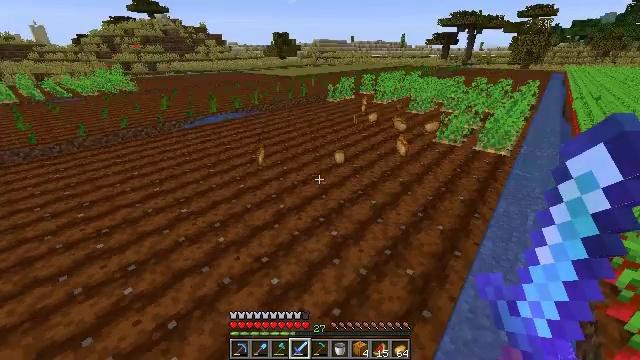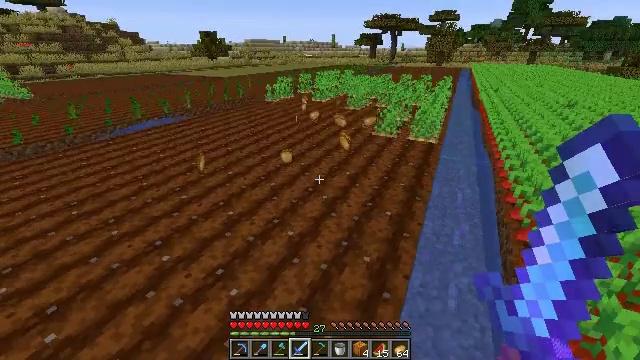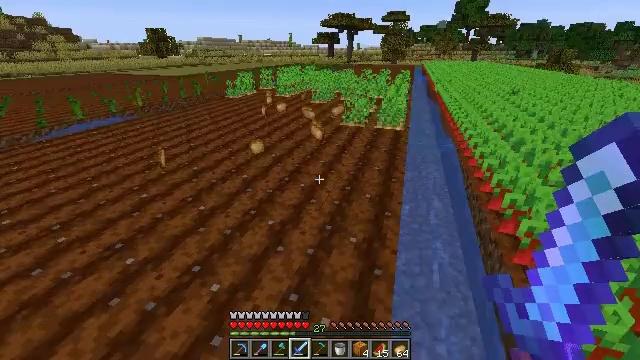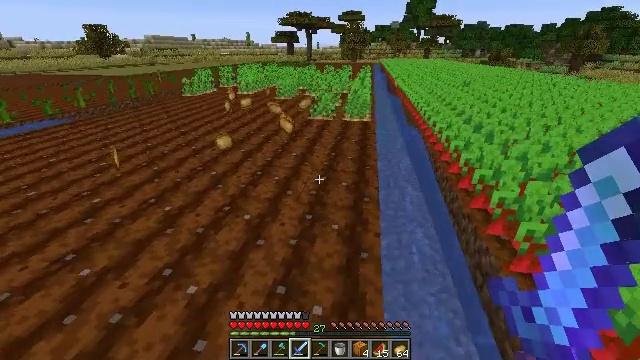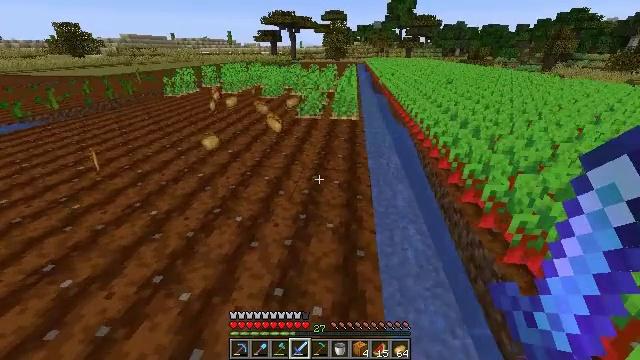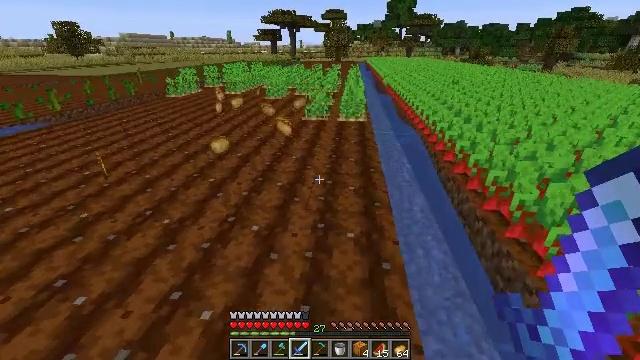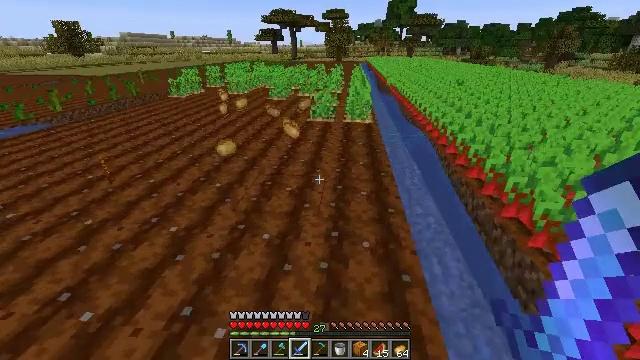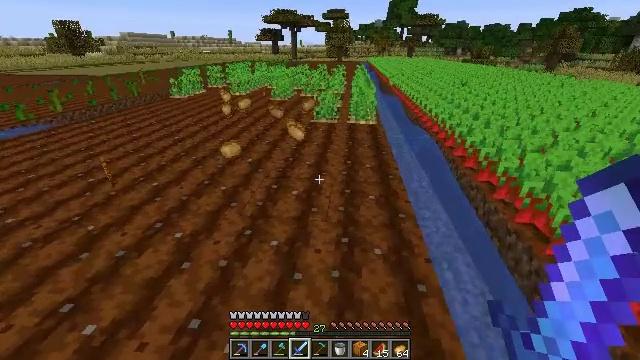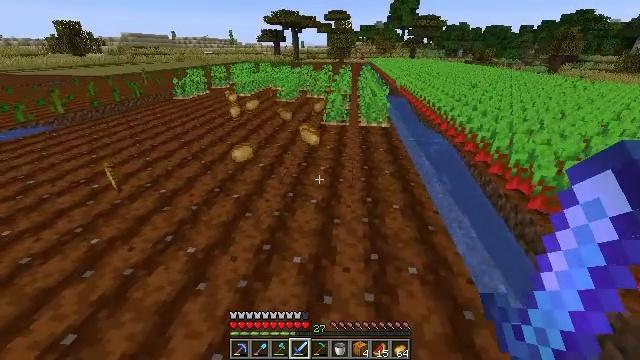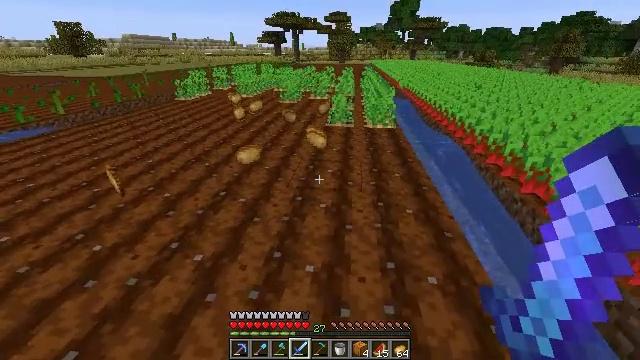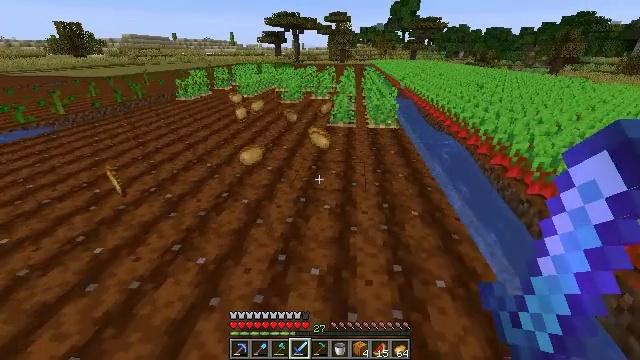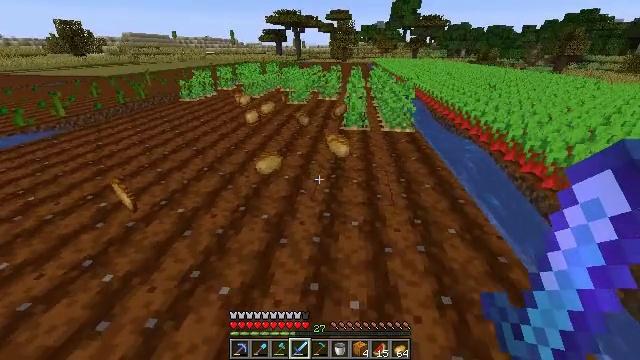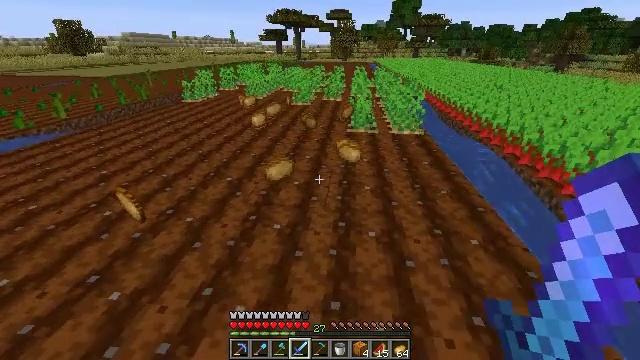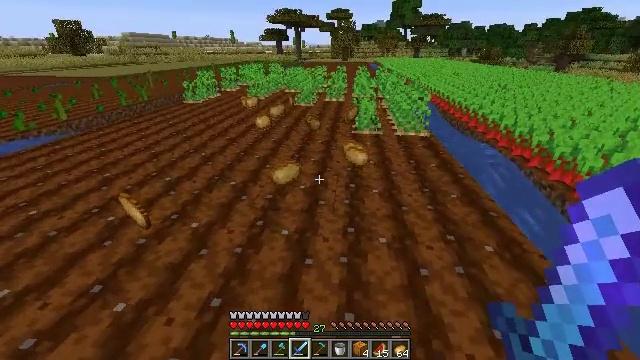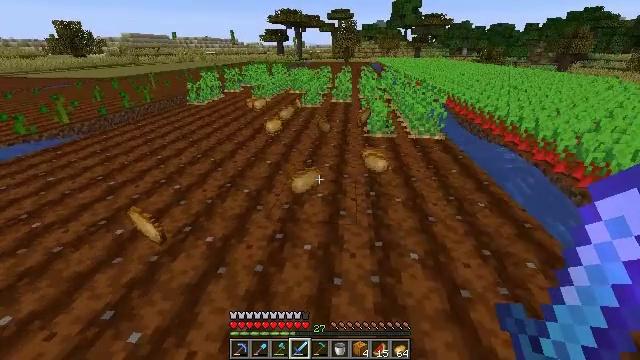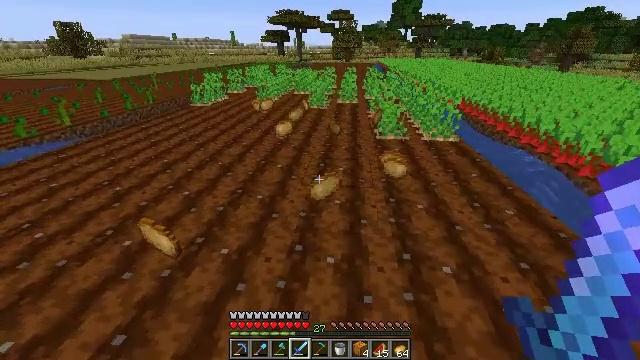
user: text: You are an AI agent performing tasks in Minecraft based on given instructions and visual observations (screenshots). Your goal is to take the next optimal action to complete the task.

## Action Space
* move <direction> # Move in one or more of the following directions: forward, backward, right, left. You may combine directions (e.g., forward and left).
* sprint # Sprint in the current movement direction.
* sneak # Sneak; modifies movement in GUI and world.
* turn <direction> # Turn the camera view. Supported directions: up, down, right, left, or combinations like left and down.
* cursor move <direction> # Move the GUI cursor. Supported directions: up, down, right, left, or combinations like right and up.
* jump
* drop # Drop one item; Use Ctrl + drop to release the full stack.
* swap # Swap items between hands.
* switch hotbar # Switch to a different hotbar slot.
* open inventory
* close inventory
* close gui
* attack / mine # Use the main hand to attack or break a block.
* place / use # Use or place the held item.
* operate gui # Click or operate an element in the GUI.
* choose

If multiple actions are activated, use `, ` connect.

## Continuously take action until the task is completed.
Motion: motion action
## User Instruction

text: Dig up potatoes from the soil.
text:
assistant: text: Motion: move forward and move left, turn right
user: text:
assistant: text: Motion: move forward and move left, turn right
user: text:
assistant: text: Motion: move forward and move left, turn right
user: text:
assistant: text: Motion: move forward and move left, turn right
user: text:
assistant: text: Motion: move forward and move left
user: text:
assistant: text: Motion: move forward and move left
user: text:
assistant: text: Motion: move forward and move left
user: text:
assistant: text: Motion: move forward and move left
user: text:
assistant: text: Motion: move forward and move left
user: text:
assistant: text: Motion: move forward and move left
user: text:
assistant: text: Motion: move forward and move left
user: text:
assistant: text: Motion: move forward and move left
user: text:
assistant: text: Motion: move forward and move left
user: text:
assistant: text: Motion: move forward and move left
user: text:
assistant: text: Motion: move forward and move left
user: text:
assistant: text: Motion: move forward and move left
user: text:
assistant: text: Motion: move forward and move left
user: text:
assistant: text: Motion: move forward and move left
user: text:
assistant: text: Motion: move forward and move left
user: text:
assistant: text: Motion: move forward and move left, turn right
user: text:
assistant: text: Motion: move forward and move left, turn right
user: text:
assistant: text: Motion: move forward, turn right and up
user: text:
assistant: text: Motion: move forward, turn right
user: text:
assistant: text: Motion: move forward
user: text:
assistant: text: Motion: move forward
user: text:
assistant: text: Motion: move forward
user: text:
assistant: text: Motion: move forward
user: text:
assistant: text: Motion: move forward
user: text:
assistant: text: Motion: move forward and move right
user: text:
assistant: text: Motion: move forward and move right